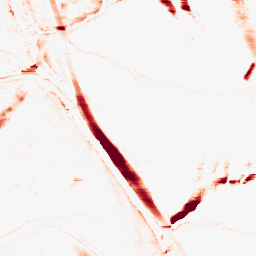
Category: morphological
Decomposition family: morphological_rect
Decomposition parameters: operation: opening
width: 20
height: 5
Upsampling method: regularized
Upsampling parameters: scale: 4
lambda_reg: 0.01
Upsampling scale: 4